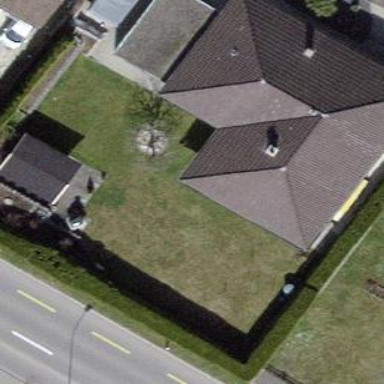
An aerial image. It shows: Detached building.